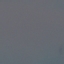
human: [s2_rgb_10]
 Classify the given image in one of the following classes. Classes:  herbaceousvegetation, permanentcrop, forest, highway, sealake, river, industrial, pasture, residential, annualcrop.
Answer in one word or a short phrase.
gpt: SeaLake